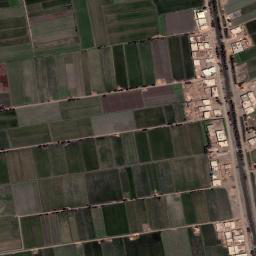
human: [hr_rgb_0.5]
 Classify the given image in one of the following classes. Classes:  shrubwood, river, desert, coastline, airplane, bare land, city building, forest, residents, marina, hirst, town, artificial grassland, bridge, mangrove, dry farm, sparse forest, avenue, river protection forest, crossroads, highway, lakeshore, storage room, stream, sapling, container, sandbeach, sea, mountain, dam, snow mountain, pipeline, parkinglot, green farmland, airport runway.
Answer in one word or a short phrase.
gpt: green farmland